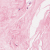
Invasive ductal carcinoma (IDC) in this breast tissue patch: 0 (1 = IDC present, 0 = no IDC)